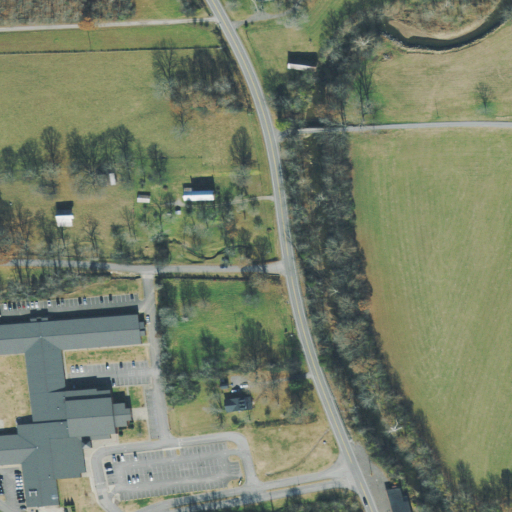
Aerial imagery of valley in Tennessee named Hutlet Hollow containing pasture, open development, low intensity development, deciduous forest, medium intensity development, high intensity development, woody wetlands, barren land, and mixed forest